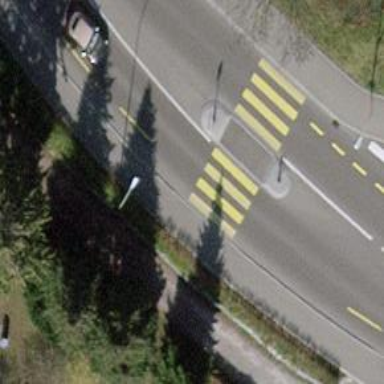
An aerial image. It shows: Marked crossing on the road.